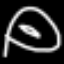
Label: donut